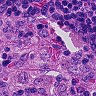
Metastatic tissue present: no